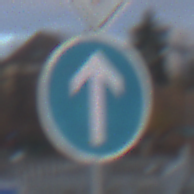
Verkehrszeichen: VorgeschriebeneFahrtrichtungGeradeaus
Zusatzzeichen oben: Vorfahrtsstrasse
Umgebung: Outdoor, Suburban
Tageszeit: SunriseSunset
Wetter: PartlyCloudy
Licht: Natural
Jahreszeit: NotSpecified
Kontrast: LowContrast